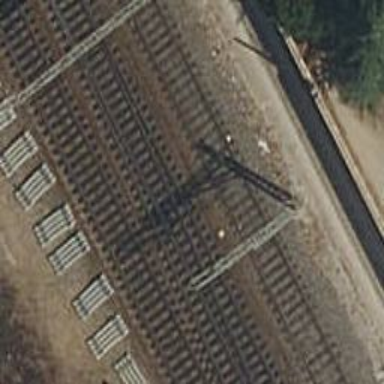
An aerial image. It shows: Railway track with contact lines for electrification.